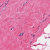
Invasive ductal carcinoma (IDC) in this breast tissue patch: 0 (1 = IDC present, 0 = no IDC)